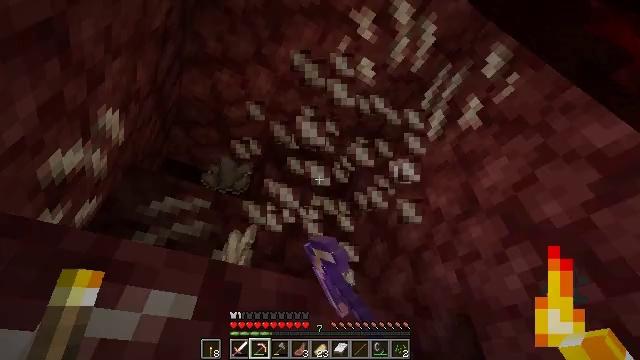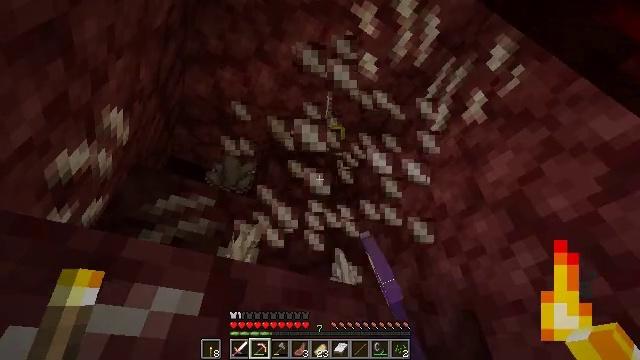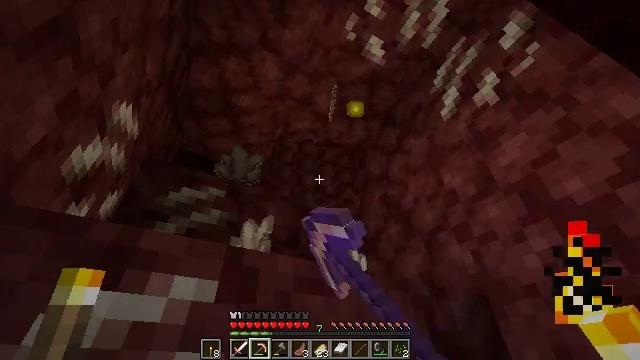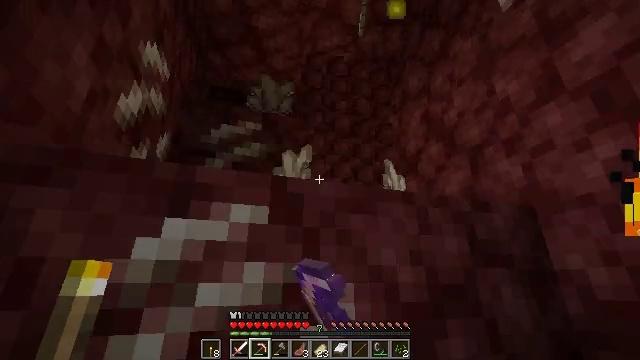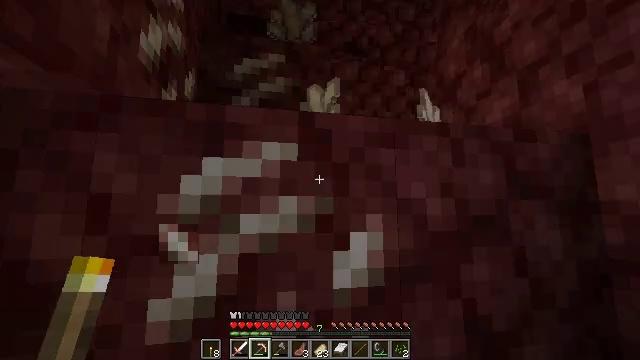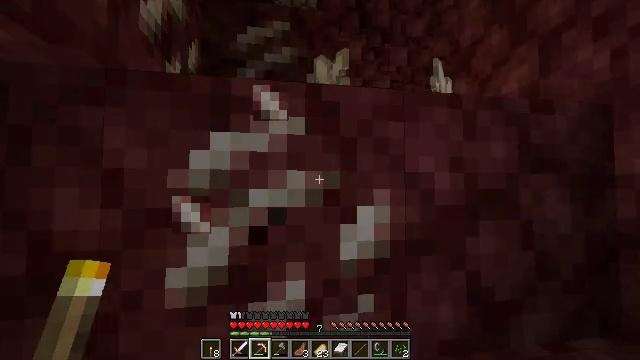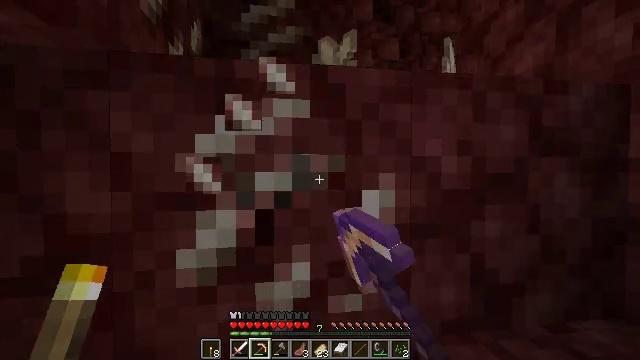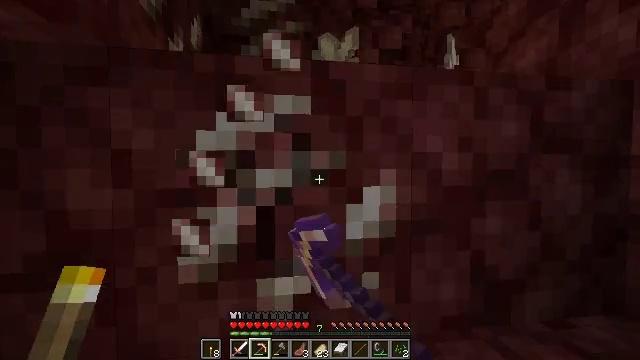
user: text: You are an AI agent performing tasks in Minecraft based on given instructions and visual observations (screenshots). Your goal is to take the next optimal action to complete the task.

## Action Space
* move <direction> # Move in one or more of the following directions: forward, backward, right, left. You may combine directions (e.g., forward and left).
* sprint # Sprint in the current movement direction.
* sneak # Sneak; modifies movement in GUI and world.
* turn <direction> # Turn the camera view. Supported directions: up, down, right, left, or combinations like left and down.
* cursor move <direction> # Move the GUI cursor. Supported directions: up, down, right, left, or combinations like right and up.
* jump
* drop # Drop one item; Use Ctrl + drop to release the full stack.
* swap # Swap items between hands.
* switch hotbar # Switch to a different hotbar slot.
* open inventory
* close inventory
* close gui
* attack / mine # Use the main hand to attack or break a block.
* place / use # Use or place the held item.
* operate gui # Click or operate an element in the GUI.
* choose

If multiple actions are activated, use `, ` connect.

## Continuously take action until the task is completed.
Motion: motion action
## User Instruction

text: Attack the netherrack to gather it.
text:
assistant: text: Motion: turn left, attack / mine
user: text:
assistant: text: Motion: turn left and down, attack / mine
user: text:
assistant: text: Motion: turn left and down, attack / mine
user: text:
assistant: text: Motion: turn left and down, attack / mine
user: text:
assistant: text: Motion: turn left and down, attack / mine
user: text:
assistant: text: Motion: turn left and down, attack / mine
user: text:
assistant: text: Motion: attack / mine
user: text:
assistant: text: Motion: attack / mine